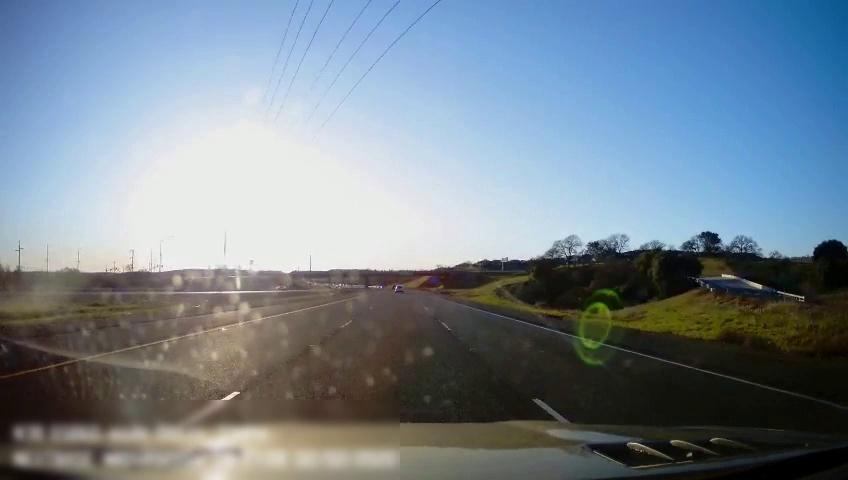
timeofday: Day
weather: Sunny
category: Drivable Space
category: Drivable Space
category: Vehicles | Car
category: Lanes | Alternate Lane
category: Lanes | Current Lane
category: Lanes | Current Lane
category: Lanes | Alternate Lane